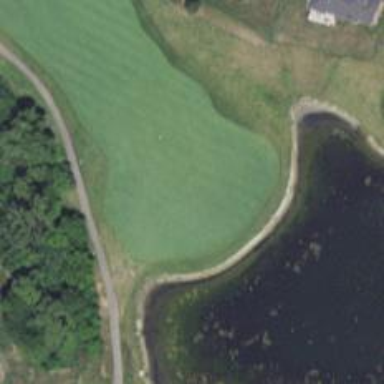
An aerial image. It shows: View of golf hole.